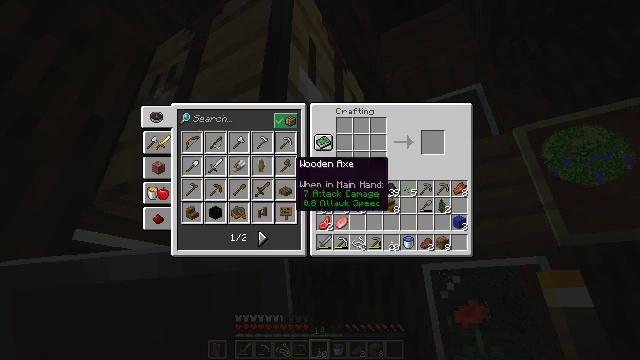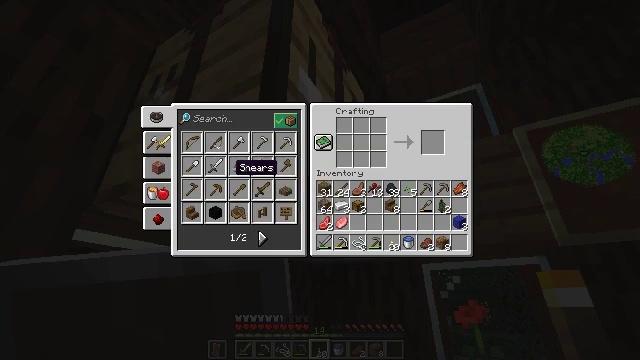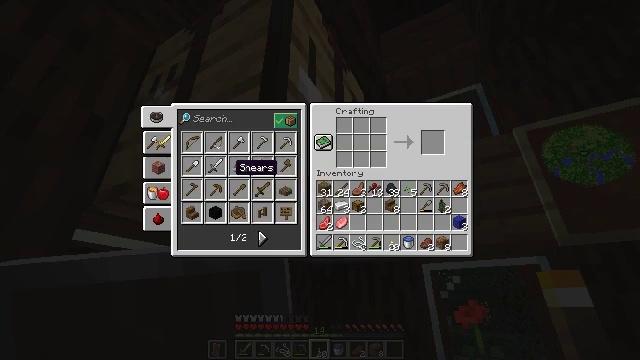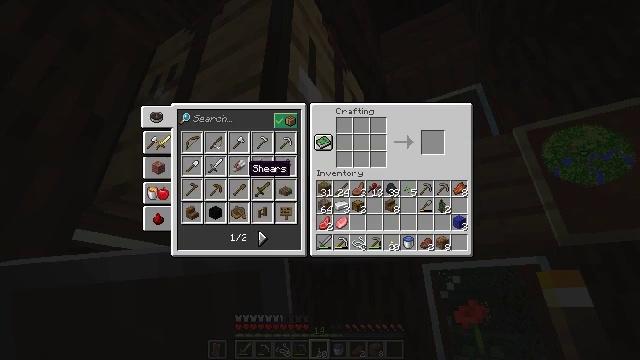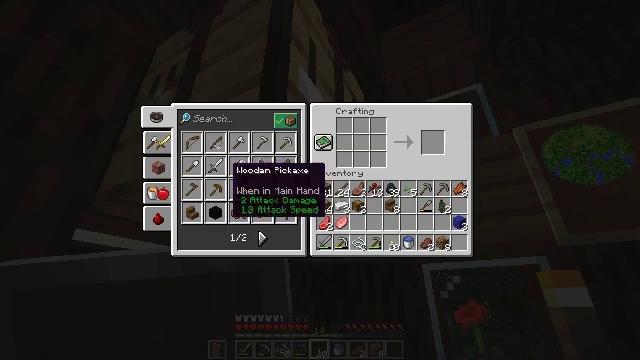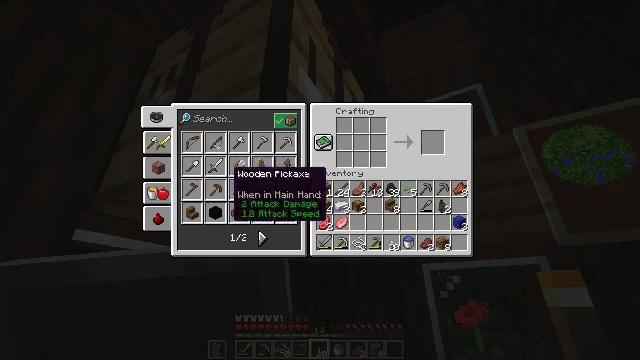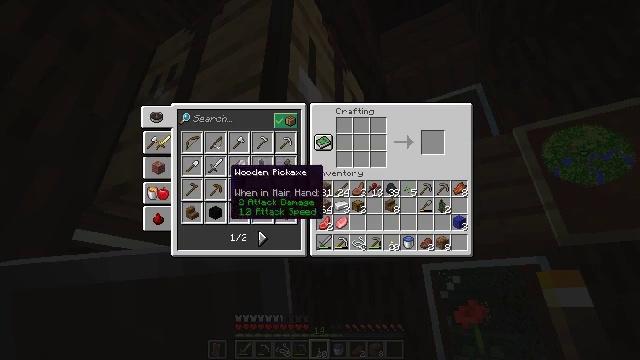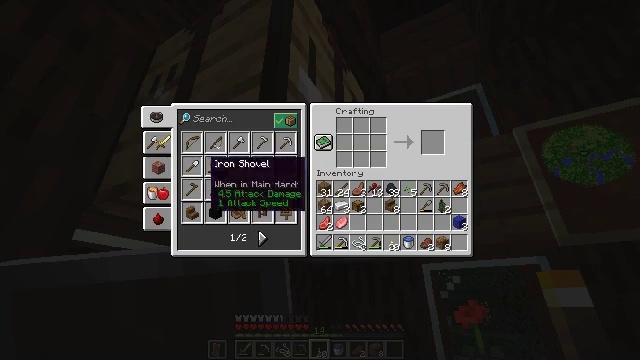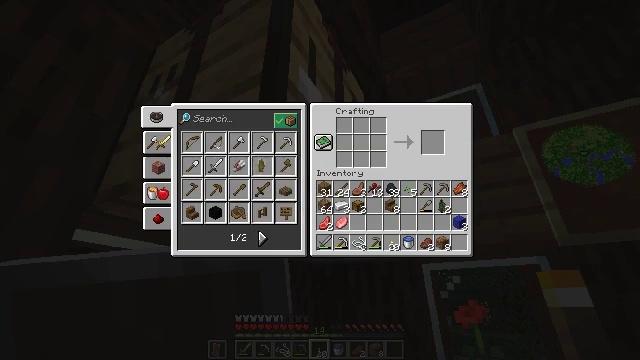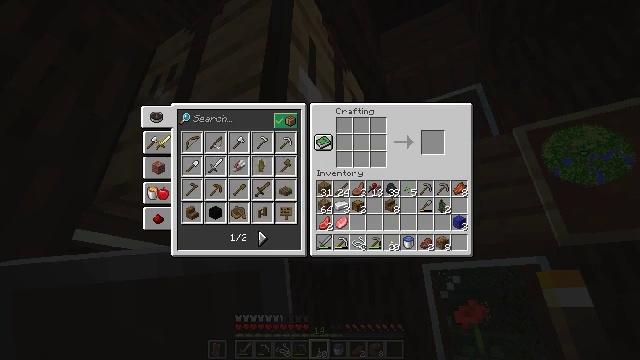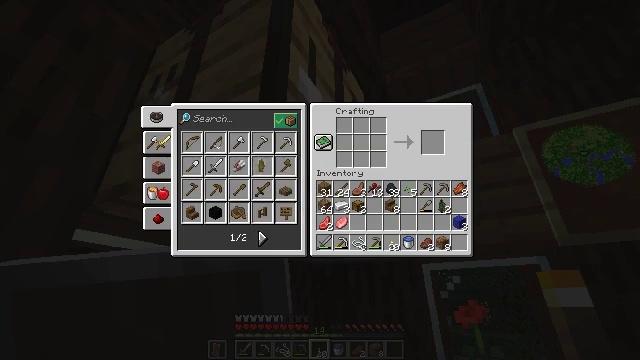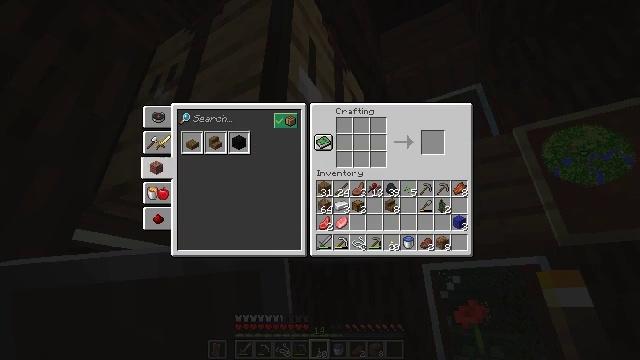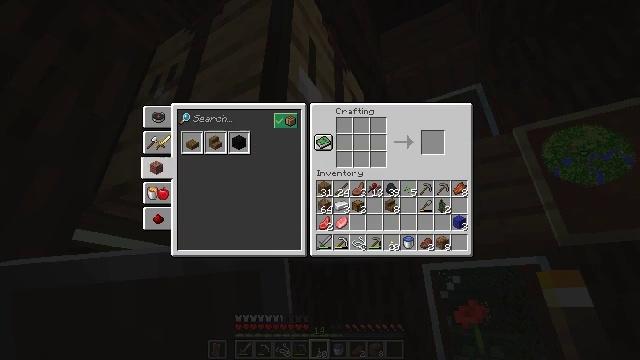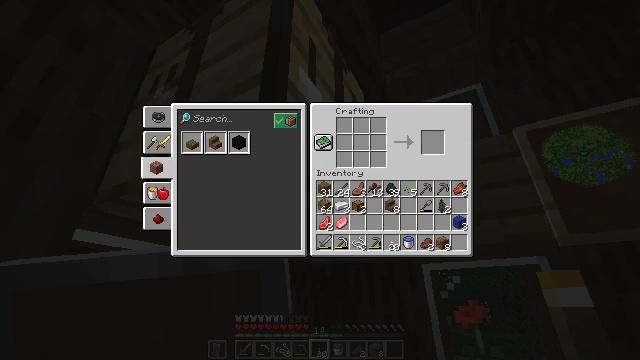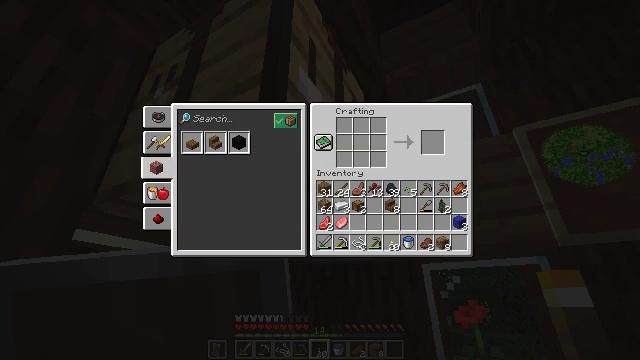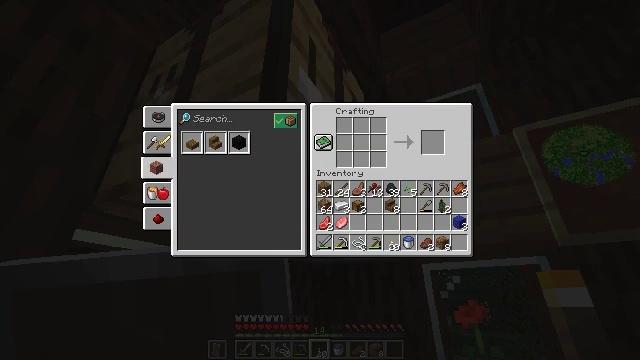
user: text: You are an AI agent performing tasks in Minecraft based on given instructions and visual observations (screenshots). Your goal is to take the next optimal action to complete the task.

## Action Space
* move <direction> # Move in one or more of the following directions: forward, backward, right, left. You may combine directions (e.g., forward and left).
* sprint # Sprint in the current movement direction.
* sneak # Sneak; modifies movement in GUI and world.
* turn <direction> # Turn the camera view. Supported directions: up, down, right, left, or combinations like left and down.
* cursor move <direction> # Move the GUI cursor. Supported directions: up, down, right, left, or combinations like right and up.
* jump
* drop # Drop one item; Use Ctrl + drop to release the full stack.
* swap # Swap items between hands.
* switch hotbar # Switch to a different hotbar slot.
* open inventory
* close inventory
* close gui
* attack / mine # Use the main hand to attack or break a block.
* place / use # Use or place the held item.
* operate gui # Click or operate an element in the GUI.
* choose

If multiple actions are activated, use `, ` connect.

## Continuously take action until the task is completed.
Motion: motion action
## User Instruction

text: Construct a blue bed with blue wool and wooden planks.
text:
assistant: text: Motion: sneak, cursor move left, open gui
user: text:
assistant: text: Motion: sneak
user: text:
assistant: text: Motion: sneak, cursor move right
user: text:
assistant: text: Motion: sneak, cursor move left
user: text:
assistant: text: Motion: no_op
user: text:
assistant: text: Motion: no_op
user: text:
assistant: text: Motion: cursor move left and up
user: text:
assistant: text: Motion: cursor move left and up
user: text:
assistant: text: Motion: no_op
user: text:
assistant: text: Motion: no_op
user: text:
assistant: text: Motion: operate gui
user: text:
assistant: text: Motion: operate gui
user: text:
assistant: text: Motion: cursor move down
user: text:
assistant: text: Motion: cursor move down
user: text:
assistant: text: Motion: cursor move down
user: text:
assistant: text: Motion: cursor move down
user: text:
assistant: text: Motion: operate gui
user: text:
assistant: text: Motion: operate gui
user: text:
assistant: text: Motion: no_op
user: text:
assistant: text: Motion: no_op
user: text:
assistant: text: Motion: no_op
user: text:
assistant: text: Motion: cursor move right and up
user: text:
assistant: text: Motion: sneak
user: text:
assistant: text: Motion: sneak
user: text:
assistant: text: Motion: sneak
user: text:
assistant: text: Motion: sneak, operate gui
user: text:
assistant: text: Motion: sneak, operate gui
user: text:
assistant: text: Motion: sneak, cursor move right
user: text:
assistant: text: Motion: sneak, cursor move right and down
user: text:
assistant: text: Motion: sneak, cursor move right